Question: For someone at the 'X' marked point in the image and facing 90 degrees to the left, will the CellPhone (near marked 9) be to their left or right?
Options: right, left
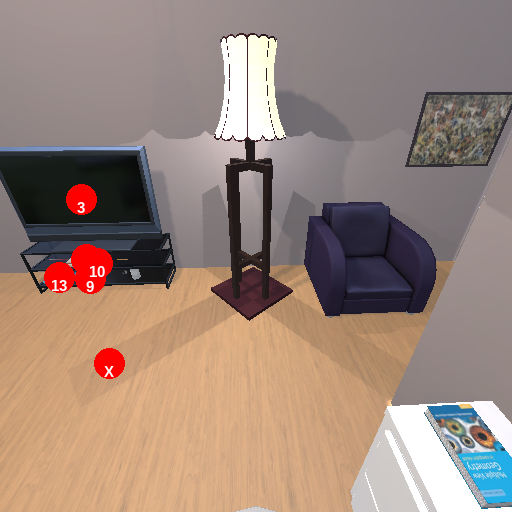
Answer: right